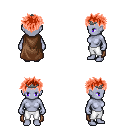
a pixel art fantasy rpg character, female body template, dark elf, purple skin, brown cape, white pants, red bedhead hairstyle, iron tiara, four views (front, back, left, right), 2x2 character sprite sheet, small pixel art, hard edges, no anti-aliasing